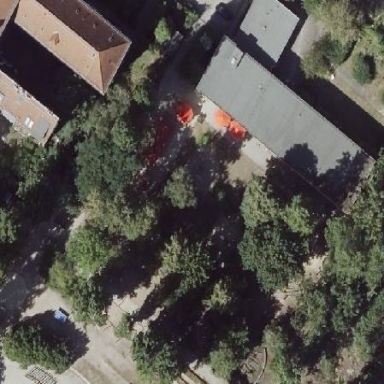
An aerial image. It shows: School building.